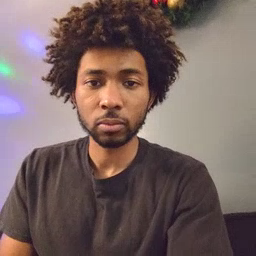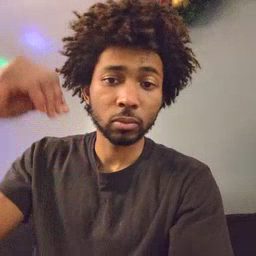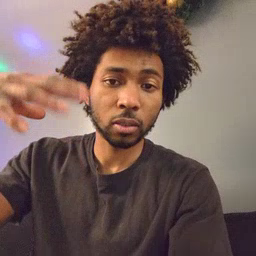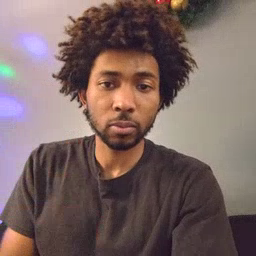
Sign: lamp